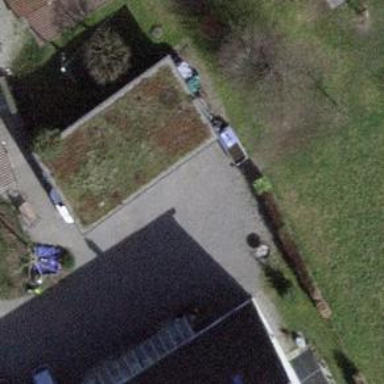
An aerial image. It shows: Garage.